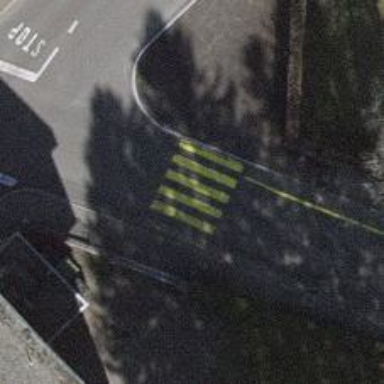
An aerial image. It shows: Marked zebra crossing on the road.